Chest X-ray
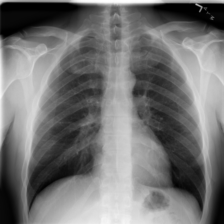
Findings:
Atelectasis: negative
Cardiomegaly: negative
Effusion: negative
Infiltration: negative
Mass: negative
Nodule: negative
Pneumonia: negative
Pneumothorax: negative
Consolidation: negative
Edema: negative
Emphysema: negative
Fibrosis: negative
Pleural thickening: negative
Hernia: negative